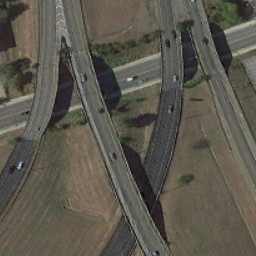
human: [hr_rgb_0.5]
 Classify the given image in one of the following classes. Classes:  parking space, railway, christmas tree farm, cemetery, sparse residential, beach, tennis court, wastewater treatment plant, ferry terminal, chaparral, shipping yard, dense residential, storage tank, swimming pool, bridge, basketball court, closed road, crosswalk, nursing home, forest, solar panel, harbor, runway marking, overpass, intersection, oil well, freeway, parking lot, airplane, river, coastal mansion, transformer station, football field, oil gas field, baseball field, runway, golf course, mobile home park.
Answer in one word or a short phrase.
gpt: overpass